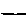
Label: line